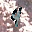
Label: 4